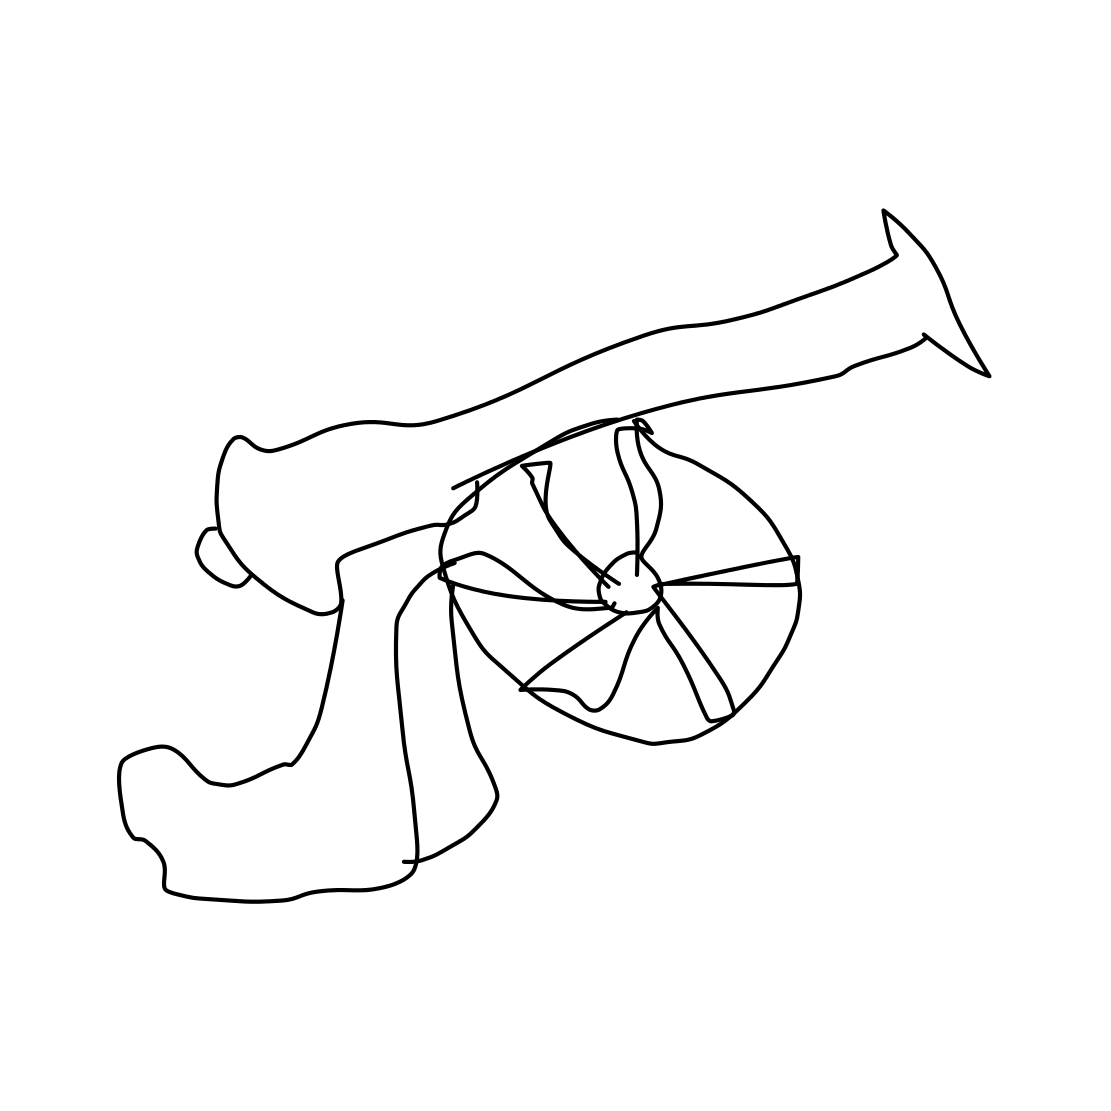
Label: cannon